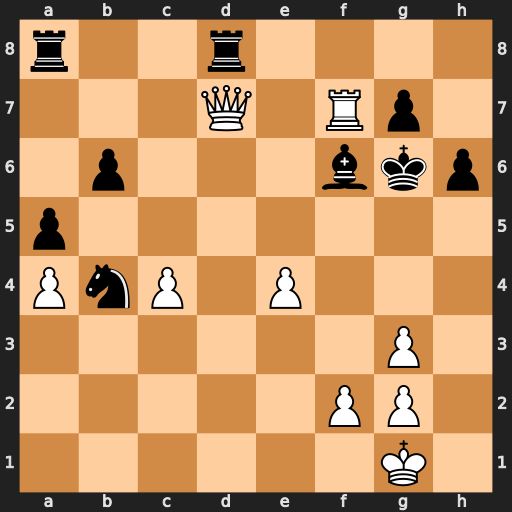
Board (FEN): r2r4/3Q1Rp1/1p3bkp/p7/PnP1P3/6P1/5PP1/6K1
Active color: w
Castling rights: -
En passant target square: -
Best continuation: Rxg7+ Bxg7 Qf5#